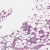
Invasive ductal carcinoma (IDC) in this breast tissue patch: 0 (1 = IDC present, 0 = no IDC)